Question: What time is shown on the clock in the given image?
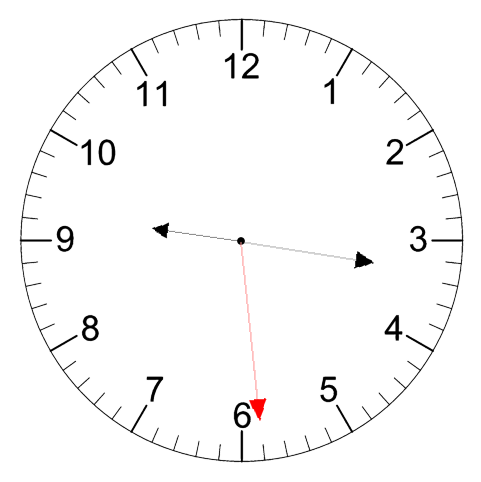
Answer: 09:16:29